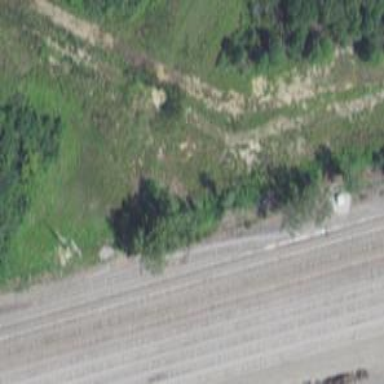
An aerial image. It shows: Railway siding with rails.